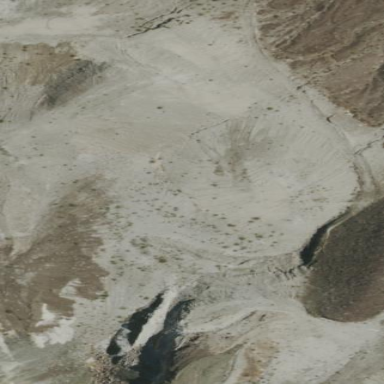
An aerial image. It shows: Historic quarry.